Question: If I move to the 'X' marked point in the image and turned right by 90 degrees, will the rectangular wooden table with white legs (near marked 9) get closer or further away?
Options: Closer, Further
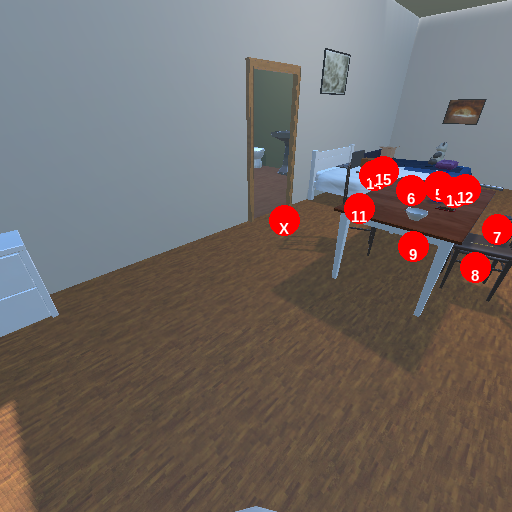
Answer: Closer